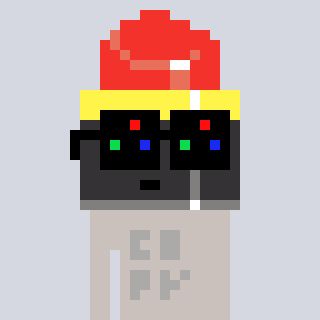
a pixel art character with square black sunglasses, a lipstick-shaped head and a foggrey-colored body on a cool background